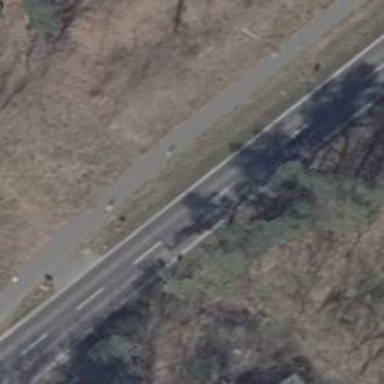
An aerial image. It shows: Secondary road with asphalt surface.